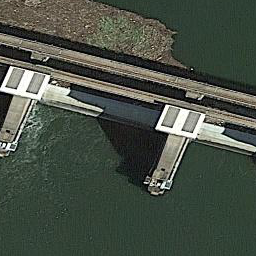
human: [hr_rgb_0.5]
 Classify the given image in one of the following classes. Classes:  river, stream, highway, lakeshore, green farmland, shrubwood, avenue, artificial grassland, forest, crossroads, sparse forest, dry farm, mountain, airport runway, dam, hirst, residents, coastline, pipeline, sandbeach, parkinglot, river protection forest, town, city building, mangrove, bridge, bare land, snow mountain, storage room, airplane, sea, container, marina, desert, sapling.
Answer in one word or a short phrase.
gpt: dam